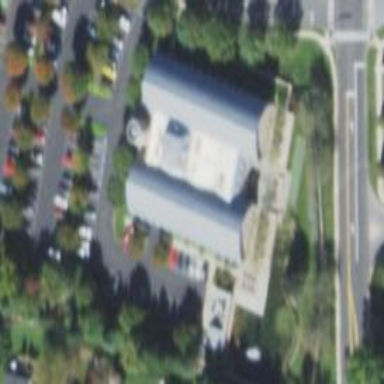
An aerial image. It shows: College building.